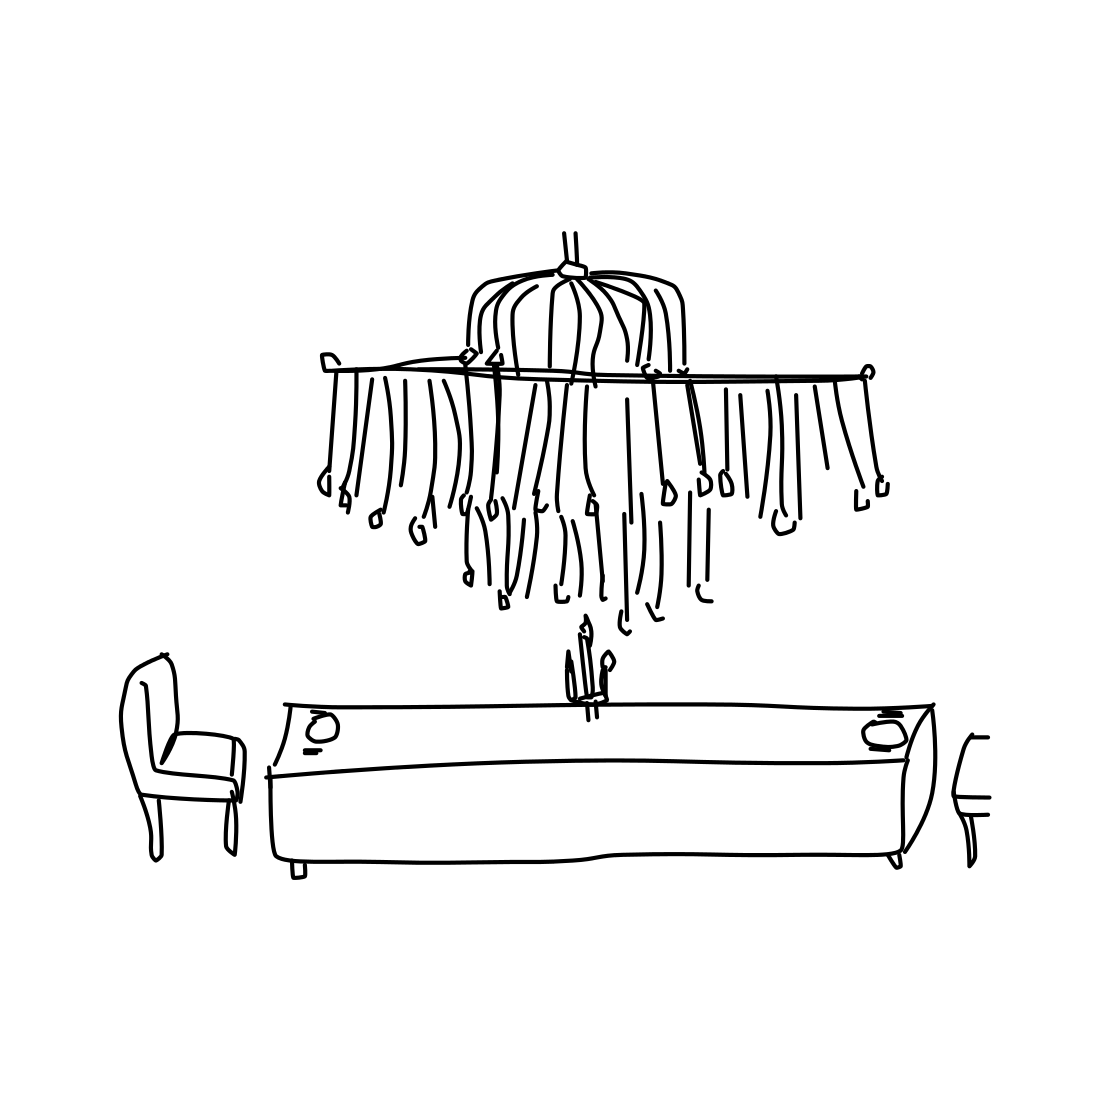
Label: chandelier